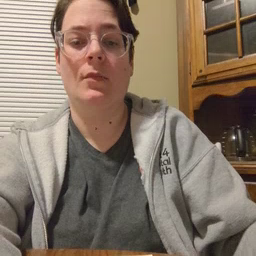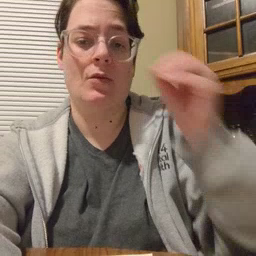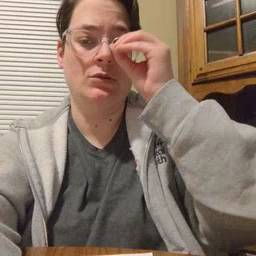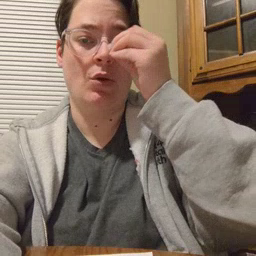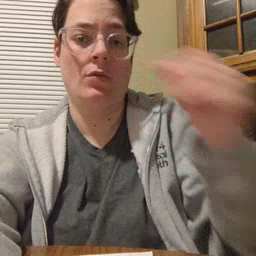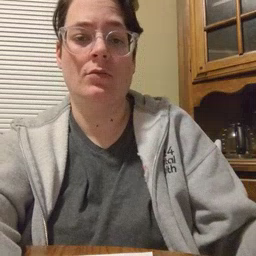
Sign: owl